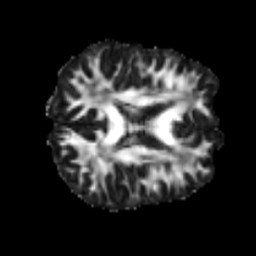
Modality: FA
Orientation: axial
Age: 25
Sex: male
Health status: healthy
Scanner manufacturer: siemens
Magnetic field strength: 3 T
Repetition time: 3.6 s
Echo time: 0.092 s